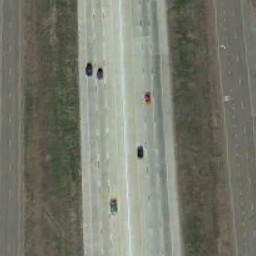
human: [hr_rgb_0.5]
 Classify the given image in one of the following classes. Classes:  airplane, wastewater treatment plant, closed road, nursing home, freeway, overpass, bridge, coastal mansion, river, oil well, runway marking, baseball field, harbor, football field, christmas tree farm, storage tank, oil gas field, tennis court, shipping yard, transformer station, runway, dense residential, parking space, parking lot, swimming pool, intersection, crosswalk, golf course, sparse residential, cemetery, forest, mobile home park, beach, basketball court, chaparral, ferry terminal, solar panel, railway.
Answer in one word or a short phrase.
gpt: freeway